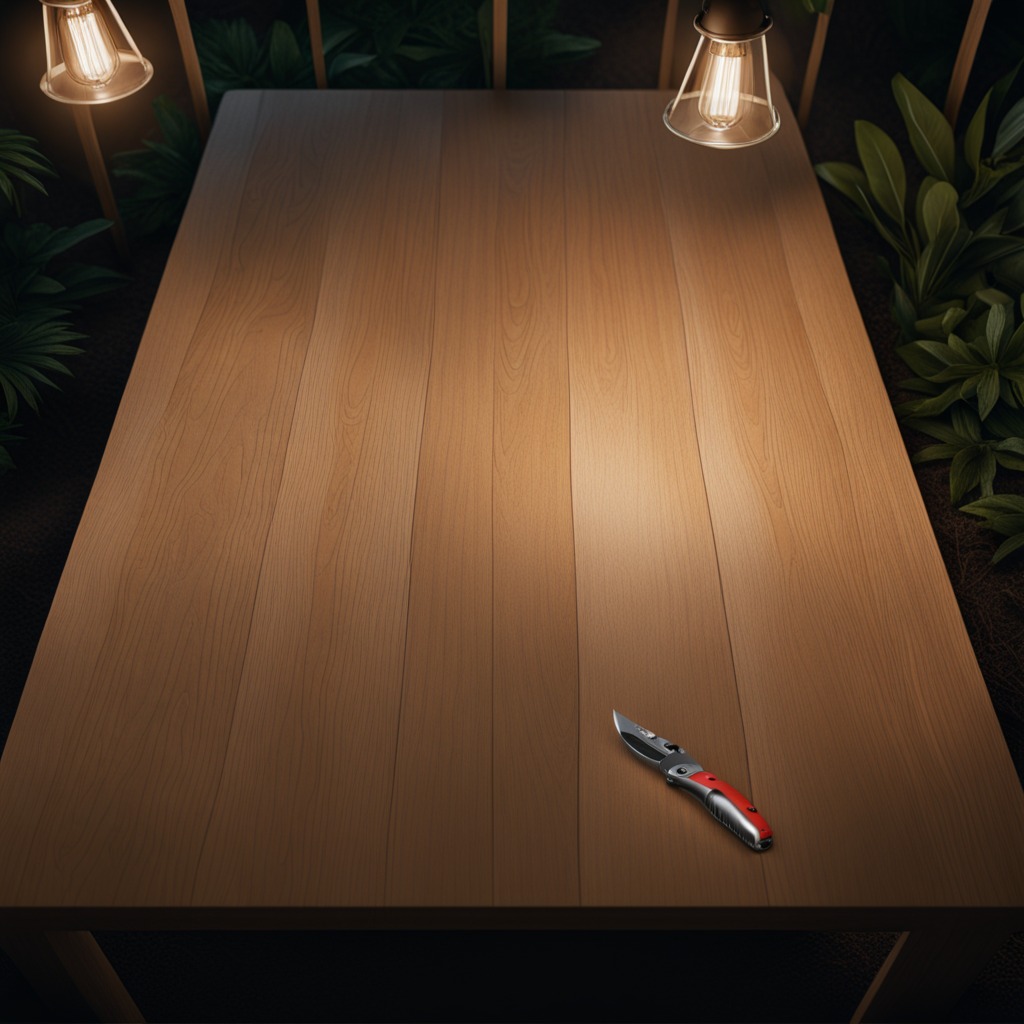
A utility knife is lying on a wooden table inside a jungle field workshop tent at night.